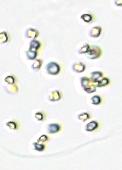
Label: Phaeocystis